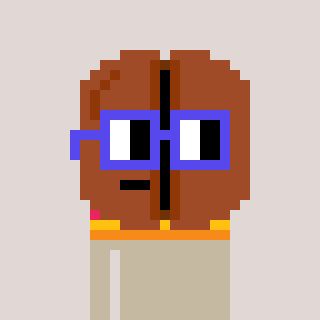
a pixel art character with square blue glasses, a coffeebean-shaped head and a bege-colored body on a warm background